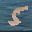
Label: 5